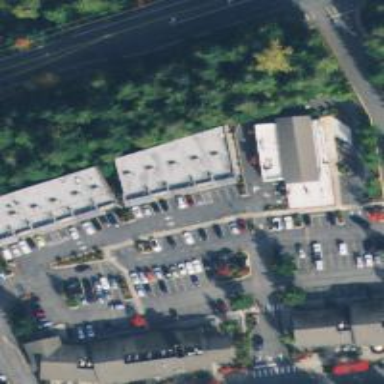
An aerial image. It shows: Veterinary facility.